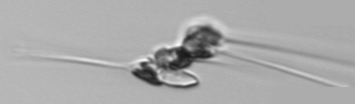
Label: Asterionellopsis_glacialis